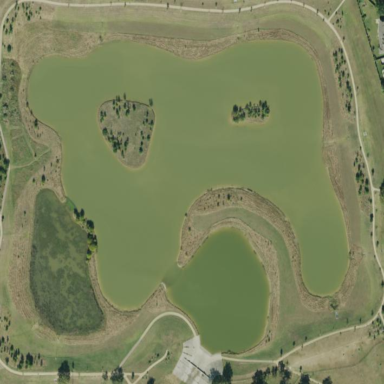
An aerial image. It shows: Detention basin used for land use.